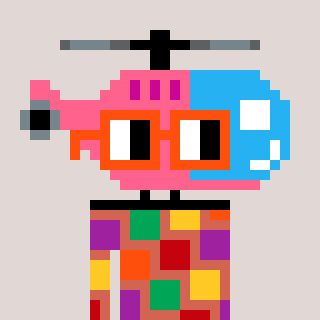
a pixel art character with square orange glasses, a helicopter-shaped head and a peachy-colored body on a warm background